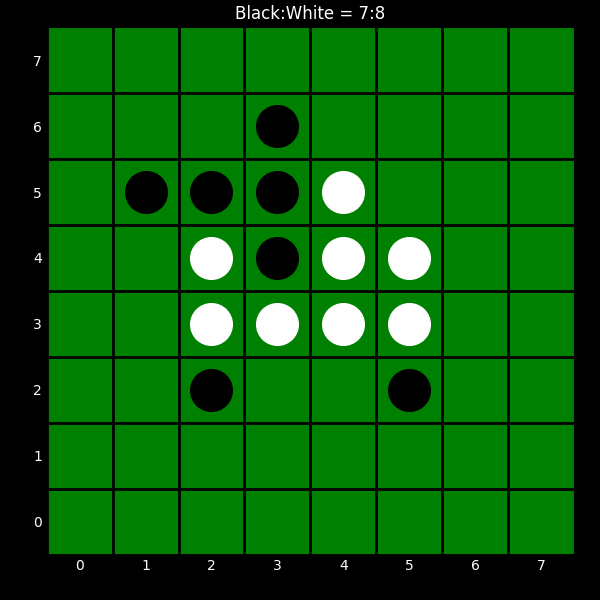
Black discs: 7
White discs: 8